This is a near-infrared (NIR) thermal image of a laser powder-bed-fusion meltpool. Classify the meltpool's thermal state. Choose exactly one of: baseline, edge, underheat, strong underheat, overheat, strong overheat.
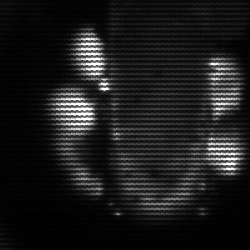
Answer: strong underheat